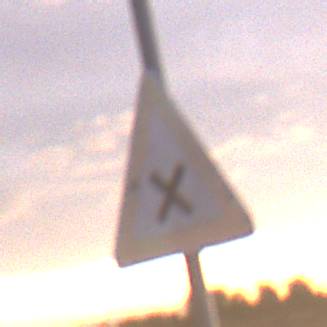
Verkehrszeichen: KreuzungOderEinmuendung
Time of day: SunriseSunset
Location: Outdoor (Nature)
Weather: PartlyCloudy
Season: NotSpecified
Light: Natural